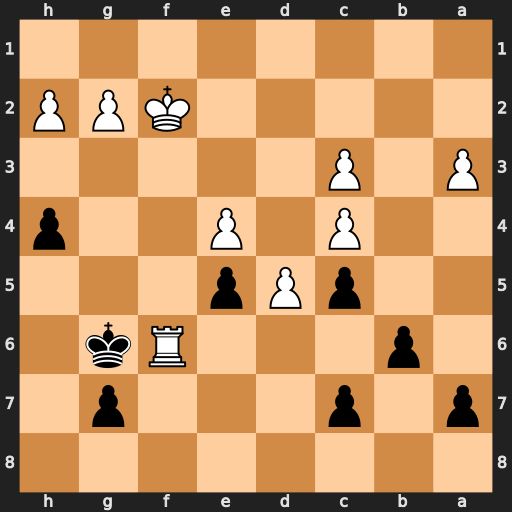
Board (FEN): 8/p1p3p1/1p3Rk1/2pPp3/2P1P2p/P1P5/5KPP/8
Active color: b
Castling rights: -
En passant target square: -
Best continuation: Kxf6 Kf3 Kg5